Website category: auto
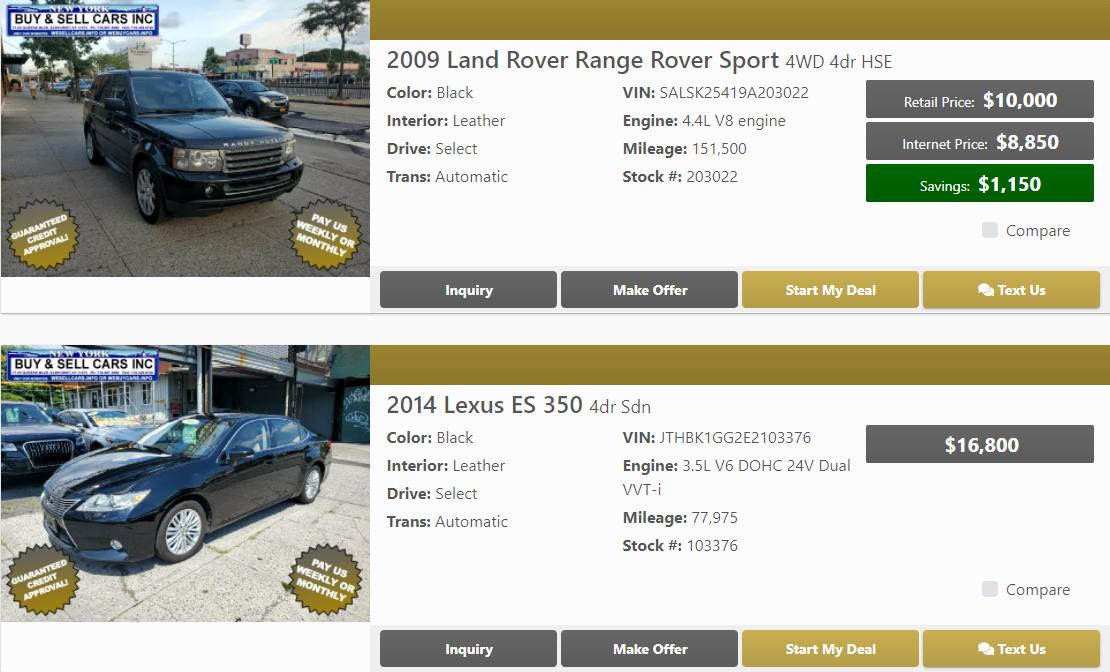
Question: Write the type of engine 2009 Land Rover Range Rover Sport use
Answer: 4.4L V8 engine

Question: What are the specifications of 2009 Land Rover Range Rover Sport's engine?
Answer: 4.4L V8 engine

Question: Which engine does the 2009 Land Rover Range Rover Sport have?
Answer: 4.4L V8 engine

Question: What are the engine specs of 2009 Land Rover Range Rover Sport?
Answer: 4.4L V8 engine

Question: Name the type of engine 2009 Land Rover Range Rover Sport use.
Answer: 4.4L V8 engine

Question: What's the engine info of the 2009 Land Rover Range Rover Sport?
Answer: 4.4L V8 engine

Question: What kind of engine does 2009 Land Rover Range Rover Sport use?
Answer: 4.4L V8 engine

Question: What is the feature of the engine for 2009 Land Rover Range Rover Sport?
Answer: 4.4L V8 engine

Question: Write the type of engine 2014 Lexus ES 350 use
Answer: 3.5L V6 DOHC 24V Dual VVT-i

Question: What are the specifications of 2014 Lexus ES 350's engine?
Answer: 3.5L V6 DOHC 24V Dual VVT-i

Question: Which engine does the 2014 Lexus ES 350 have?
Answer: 3.5L V6 DOHC 24V Dual VVT-i

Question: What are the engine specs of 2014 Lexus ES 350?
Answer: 3.5L V6 DOHC 24V Dual VVT-i

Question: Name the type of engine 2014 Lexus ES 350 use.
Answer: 3.5L V6 DOHC 24V Dual VVT-i

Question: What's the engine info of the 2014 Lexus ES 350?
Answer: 3.5L V6 DOHC 24V Dual VVT-i

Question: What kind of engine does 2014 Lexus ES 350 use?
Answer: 3.5L V6 DOHC 24V Dual VVT-i

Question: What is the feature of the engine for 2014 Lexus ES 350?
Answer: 3.5L V6 DOHC 24V Dual VVT-i

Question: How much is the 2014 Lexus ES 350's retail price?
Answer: $16,800

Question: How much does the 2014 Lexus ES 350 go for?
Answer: $16,800

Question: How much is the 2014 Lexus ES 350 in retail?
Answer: $16,800

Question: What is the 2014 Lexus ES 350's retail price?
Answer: $16,800

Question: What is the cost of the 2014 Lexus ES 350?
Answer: $16,800

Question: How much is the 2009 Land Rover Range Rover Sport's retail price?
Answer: $10,000

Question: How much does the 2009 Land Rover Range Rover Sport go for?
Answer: $10,000

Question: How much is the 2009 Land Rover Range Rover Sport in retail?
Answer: $10,000

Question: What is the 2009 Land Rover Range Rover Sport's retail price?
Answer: $10,000

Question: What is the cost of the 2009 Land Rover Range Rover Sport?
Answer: $10,000

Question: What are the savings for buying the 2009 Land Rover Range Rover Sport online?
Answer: $1,150

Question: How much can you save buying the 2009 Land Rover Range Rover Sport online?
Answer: $1,150

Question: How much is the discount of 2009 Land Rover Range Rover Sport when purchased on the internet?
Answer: $1,150

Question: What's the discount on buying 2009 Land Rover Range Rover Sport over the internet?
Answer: $1,150

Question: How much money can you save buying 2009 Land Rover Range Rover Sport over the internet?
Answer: $1,150

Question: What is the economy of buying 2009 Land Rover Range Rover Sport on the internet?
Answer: $1,150

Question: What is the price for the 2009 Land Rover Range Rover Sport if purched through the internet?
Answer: $8,850

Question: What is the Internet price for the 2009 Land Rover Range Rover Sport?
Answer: $8,850

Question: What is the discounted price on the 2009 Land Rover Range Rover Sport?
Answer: $8,850

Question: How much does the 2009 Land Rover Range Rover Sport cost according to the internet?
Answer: $8,850

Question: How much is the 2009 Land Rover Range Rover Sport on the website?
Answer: $8,850

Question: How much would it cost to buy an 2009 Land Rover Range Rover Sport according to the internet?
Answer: $8,850

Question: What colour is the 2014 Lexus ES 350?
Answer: Black

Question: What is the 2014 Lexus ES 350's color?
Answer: Black

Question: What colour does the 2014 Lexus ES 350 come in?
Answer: Black

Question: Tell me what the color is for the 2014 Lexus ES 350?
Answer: Black

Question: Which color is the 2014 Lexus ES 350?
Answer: Black

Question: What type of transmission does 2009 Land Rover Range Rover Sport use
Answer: Automatic

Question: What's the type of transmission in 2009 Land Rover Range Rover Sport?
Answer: Automatic

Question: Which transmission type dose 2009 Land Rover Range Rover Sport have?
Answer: Automatic

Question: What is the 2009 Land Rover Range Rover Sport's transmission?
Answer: Automatic

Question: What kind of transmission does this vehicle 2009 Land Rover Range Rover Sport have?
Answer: Automatic

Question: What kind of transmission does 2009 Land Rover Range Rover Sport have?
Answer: Automatic

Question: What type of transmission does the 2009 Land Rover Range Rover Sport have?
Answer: Automatic

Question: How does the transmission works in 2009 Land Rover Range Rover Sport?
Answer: Automatic

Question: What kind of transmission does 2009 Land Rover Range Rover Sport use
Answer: Automatic

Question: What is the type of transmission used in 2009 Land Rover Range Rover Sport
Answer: Automatic

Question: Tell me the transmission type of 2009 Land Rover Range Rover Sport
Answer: Automatic

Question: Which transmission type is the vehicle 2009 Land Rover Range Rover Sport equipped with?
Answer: Automatic

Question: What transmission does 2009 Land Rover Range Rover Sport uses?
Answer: Automatic

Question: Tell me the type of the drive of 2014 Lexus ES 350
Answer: Select

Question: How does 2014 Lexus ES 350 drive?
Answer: Select

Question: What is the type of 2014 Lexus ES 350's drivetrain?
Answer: Select

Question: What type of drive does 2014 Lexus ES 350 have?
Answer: Select

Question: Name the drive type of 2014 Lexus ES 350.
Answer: Select

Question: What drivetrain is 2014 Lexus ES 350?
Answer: Select

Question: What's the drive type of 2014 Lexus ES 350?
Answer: Select

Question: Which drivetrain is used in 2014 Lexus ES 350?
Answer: Select